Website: home-depot
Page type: review-order
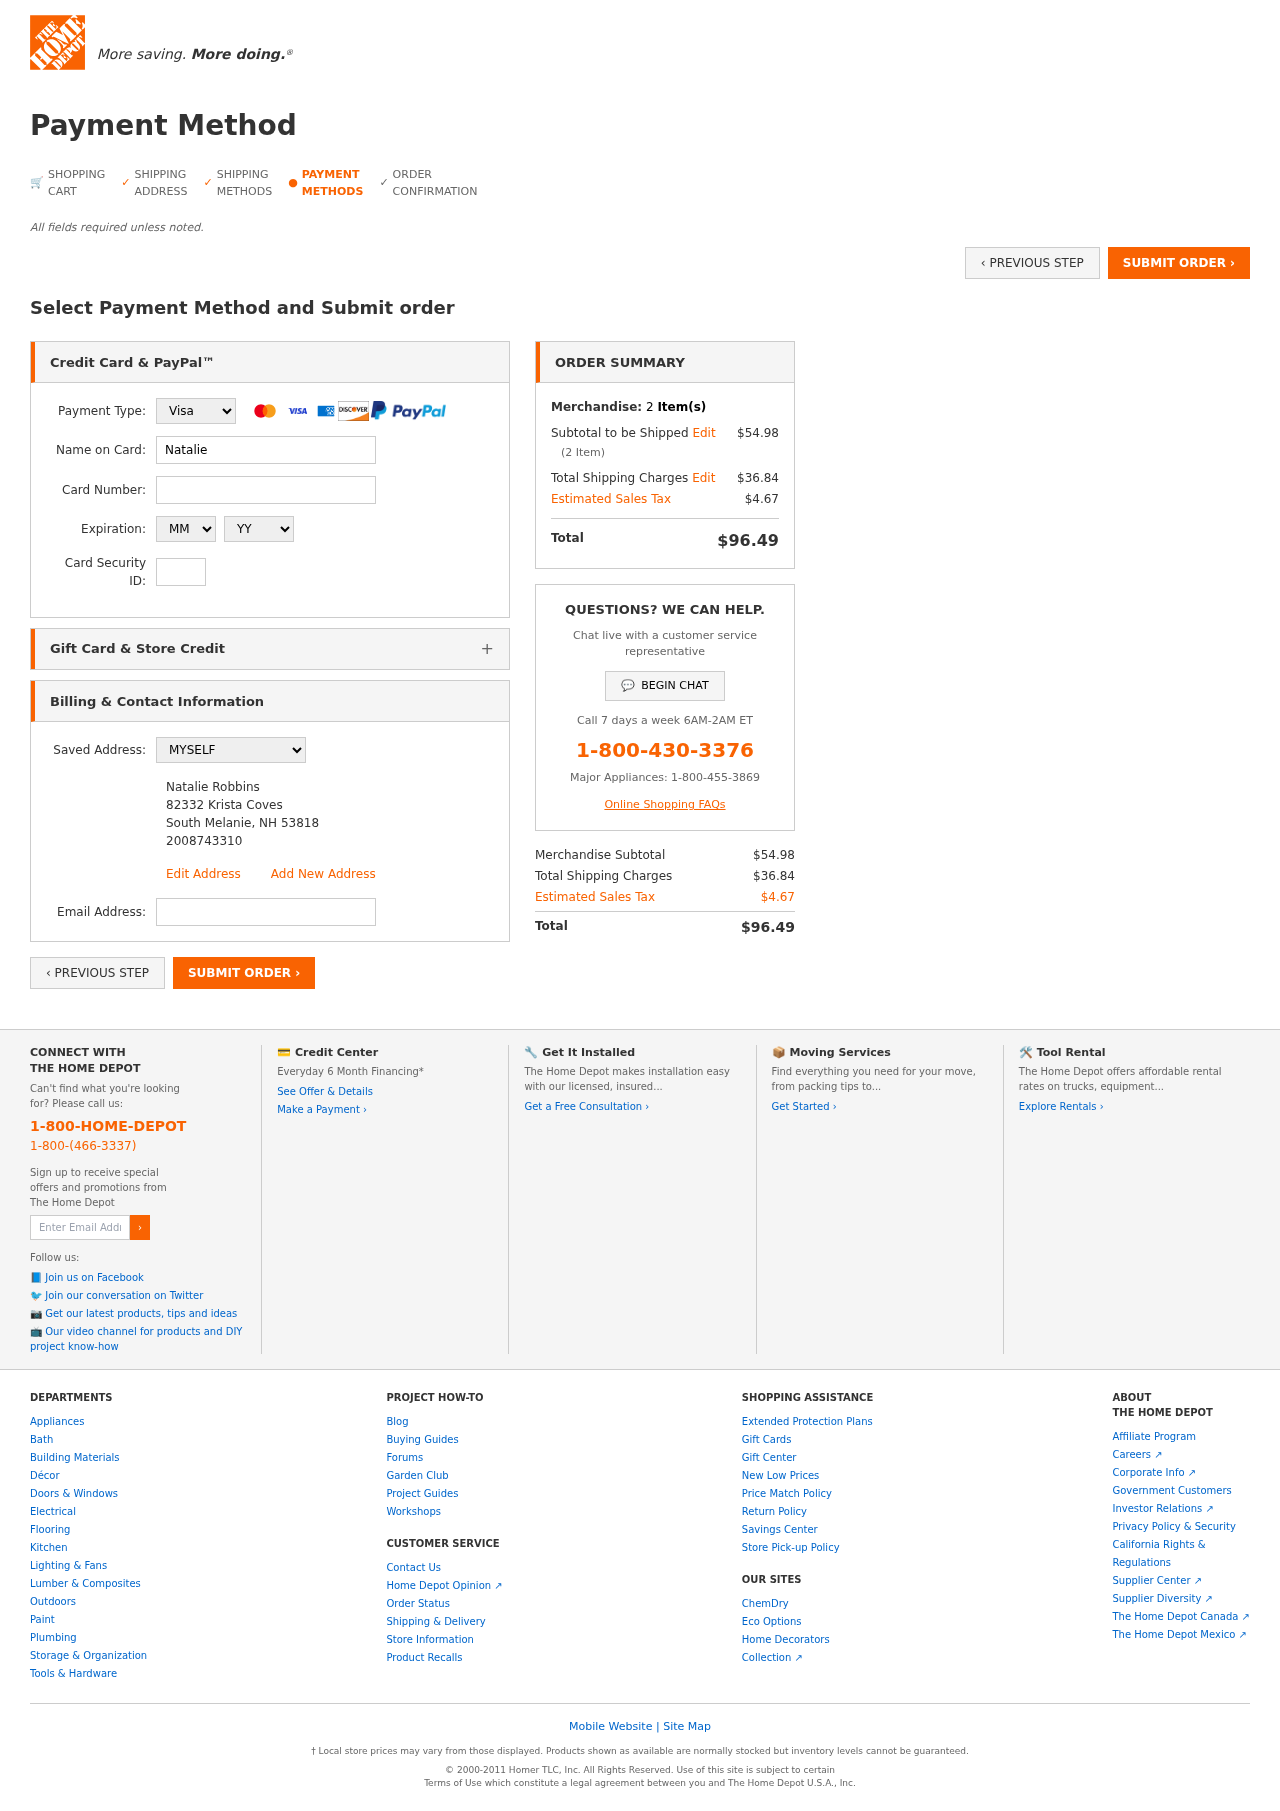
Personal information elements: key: PII_CARD_CVV
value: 980
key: PII_CARD_EXPIRY_MONTH
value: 06
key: PII_CARD_EXPIRY_YEAR
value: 27
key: PII_CARD_NUMBER
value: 4545 5108 7376 1003
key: PII_CARD_TYPE
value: Visa
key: PII_EMAIL
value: natalie_robbins@hotmail.com
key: PII_FULLNAME
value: Natalie Robbins
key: PII_FULLNAME2
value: Natalie Robbins
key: PII_STREET2
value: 82332 Krista Coves
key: PII_CITY2
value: South Melanie
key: PII_STATE_ABBR2
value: NH
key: PII_POSTCODE2
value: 53818
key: PII_PHONE2
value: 2008743310
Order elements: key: ORDER_NUM_ITEMS
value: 2
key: ORDER_SUBTOTAL
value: $54.98
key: ORDER_NUM_ITEMS2
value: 2
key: ORDER_SHIPPING_COST
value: $36.84
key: ORDER_TAX
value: $4.67
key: ORDER_TOTAL
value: $96.49
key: ORDER_SUBTOTAL2
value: $54.98
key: ORDER_SHIPPING_COST2
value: $36.84
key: ORDER_TAX2
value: $4.67
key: ORDER_TOTAL2
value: $96.49